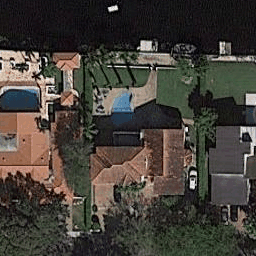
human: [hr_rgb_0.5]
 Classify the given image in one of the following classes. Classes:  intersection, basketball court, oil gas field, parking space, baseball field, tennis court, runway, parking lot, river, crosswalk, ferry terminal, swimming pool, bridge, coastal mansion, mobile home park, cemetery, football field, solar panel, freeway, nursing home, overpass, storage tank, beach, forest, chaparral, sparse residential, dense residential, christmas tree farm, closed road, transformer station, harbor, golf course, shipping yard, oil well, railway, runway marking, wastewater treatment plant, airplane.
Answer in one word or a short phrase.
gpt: coastal mansion